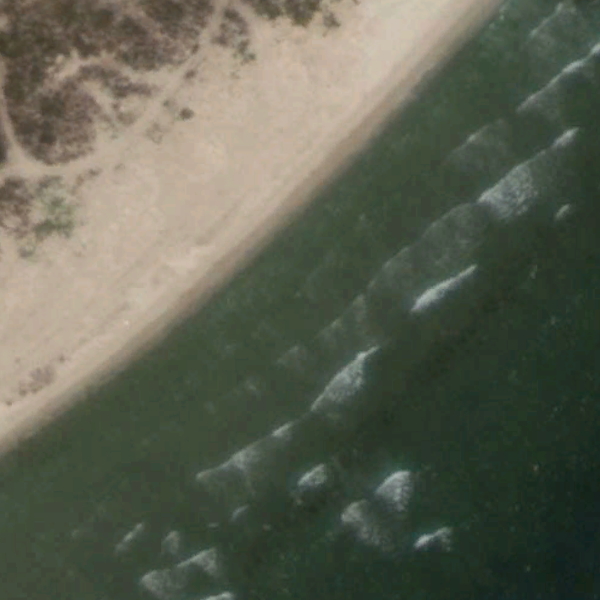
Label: Beach